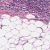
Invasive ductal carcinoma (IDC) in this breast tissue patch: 0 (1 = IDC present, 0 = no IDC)